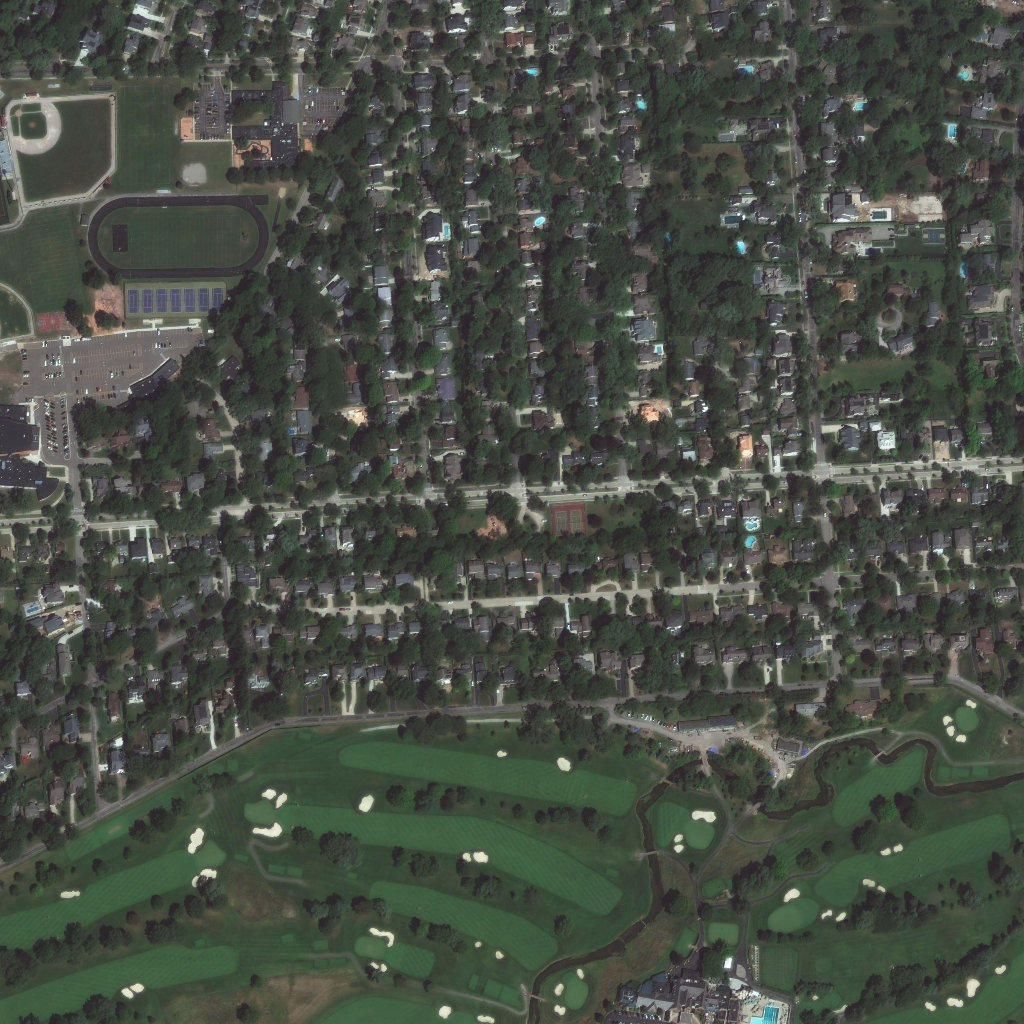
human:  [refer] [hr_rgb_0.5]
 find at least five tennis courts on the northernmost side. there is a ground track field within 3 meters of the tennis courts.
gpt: <box>[[12, 27, 22, 31, 0]]</box>

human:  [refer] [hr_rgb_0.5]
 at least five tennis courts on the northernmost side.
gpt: <box>[[12, 27, 22, 31, 0]]</box>